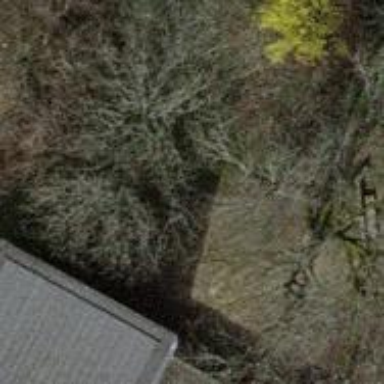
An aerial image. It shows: Evergreen needle-leaved tree.